Question: I have a list (or it can be 1-D numpy array) filled with zeros and ones:

Is there an easy pythonic way to extract the index of items on a transition from one to zero and vice versa?
For example for above screenshot it should be something like: [1350, 1600, 1970, ...]
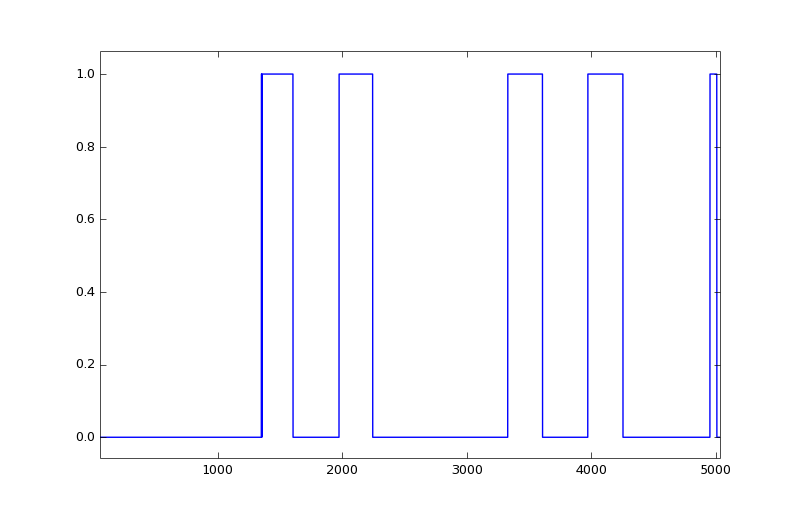
Answer: A simple solution is to differentiate your data using numpy.
'''
import numpy as np
x = [0,0,0,0,0,1,1,1,1,0,0,0,1,1,0,0]
result = np.diff(x)
print np.where(result!=0)
#(array([ 4, 8, 11, 13]),)
'''
This will give you the point before each transition.